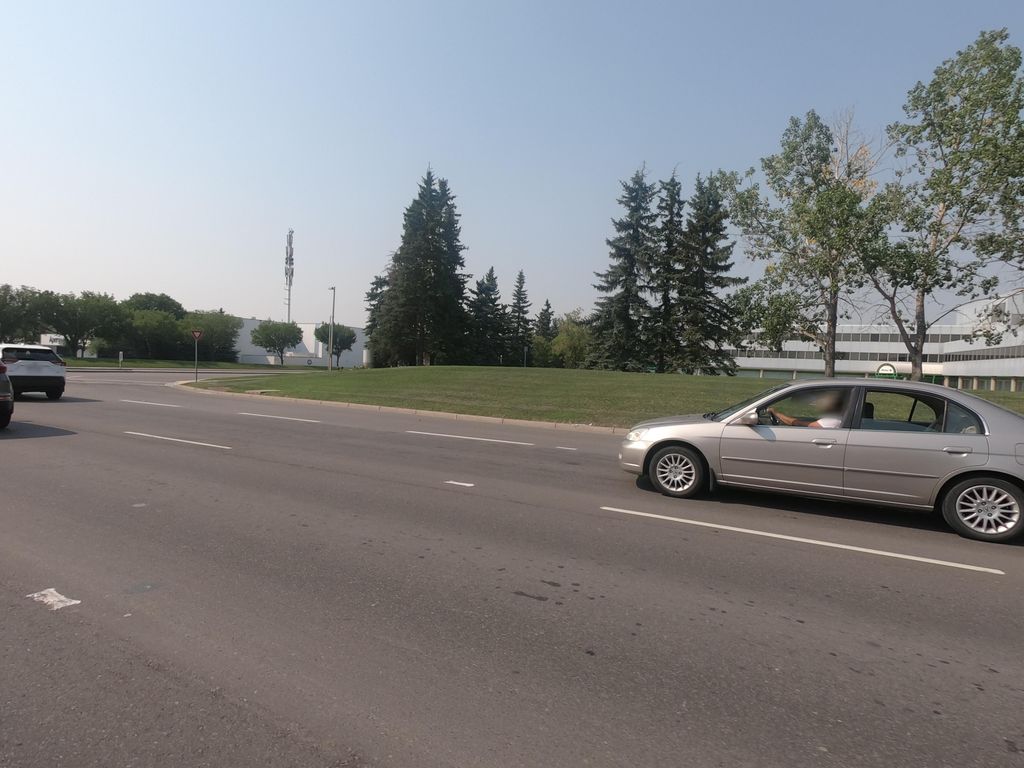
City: calgary